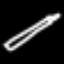
Label: pencil